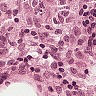
Metastatic tissue present: no